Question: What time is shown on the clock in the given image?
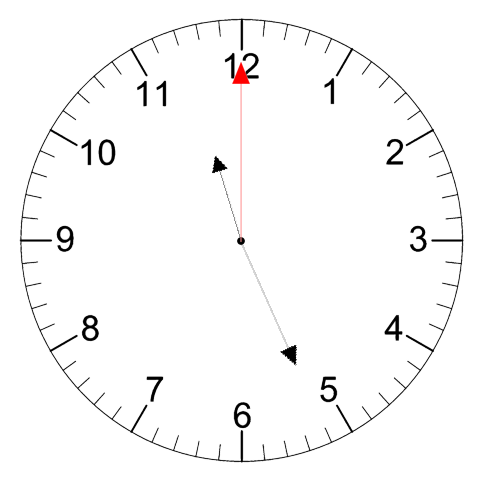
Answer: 11:26:00